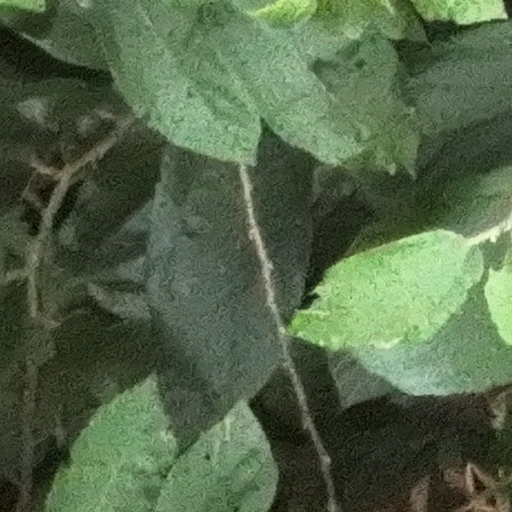
Species: Luehea seemannii
GBIF accepted scientific name: Luehea seemannii
Crown area (m\u00b2): 97.892